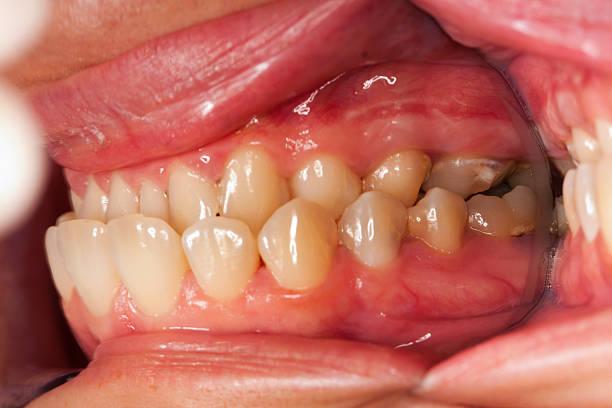
Condition: Gingivitis